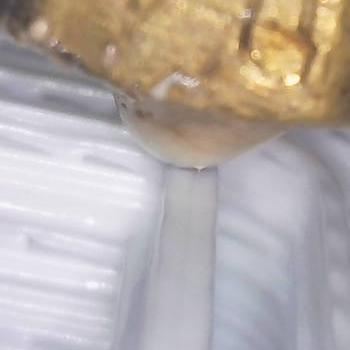
Flow rate: 94%